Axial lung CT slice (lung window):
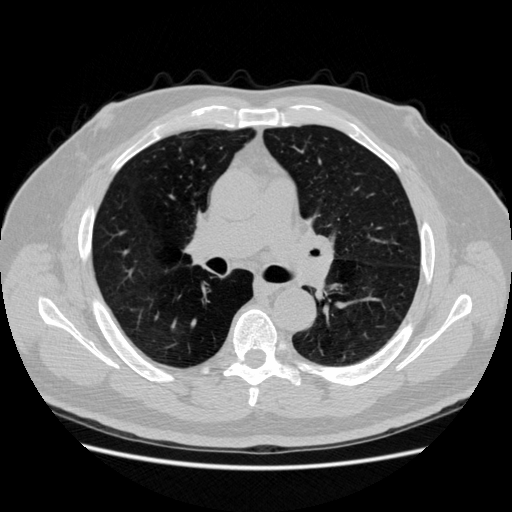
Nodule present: no